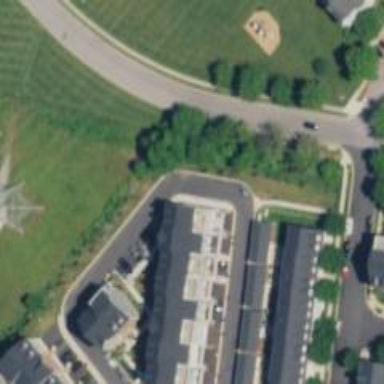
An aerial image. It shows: Asphalt alley designated as service road.